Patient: sex F, age 36
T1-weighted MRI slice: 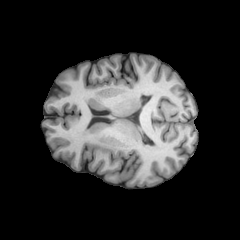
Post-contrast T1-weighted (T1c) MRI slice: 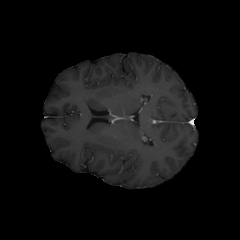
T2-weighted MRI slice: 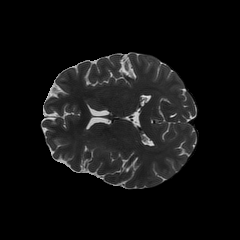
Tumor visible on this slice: no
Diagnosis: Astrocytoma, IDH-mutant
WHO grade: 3